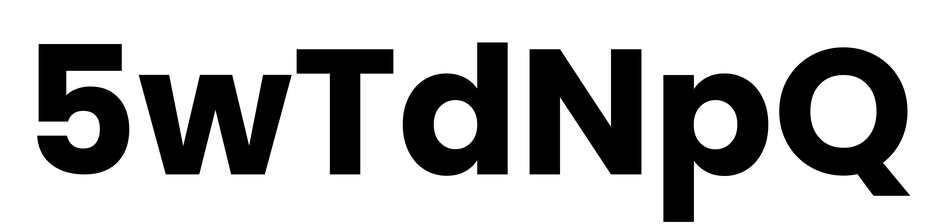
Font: Poppins-Bold